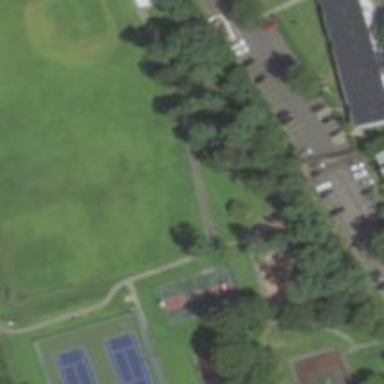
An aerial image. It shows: Park.